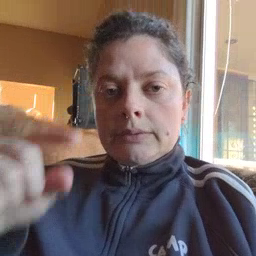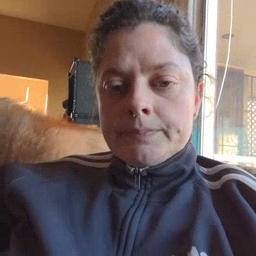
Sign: think